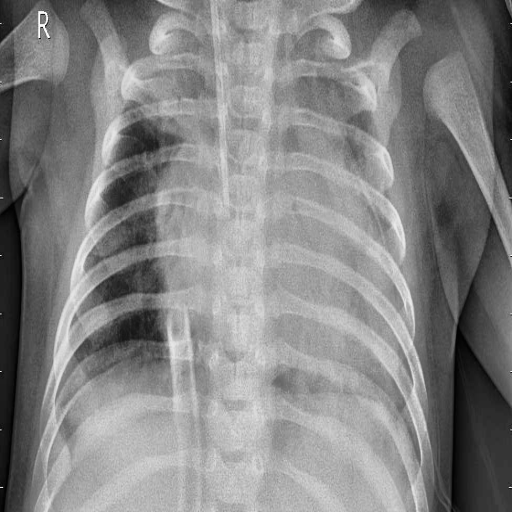
Finding: PNEUMONIA